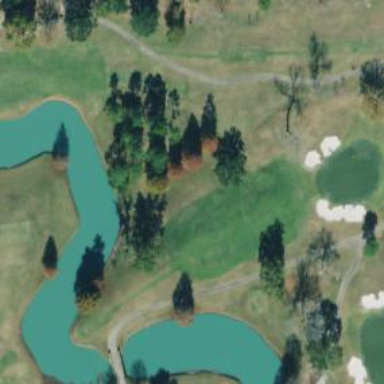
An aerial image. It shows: Scenic golf fairway.